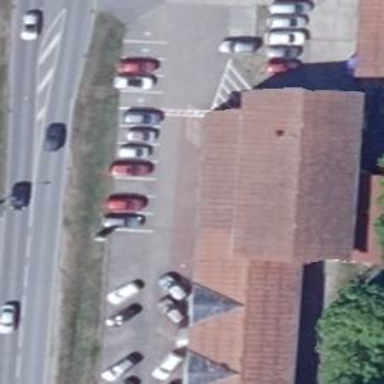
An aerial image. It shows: Building that houses car repair shop.